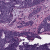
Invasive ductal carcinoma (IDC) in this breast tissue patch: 0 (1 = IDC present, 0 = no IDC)